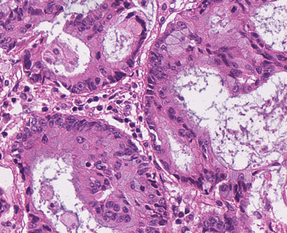
Tumor epithelial tissue: yes
Tumor-associated stroma tissue: yes
Normal tissue: no